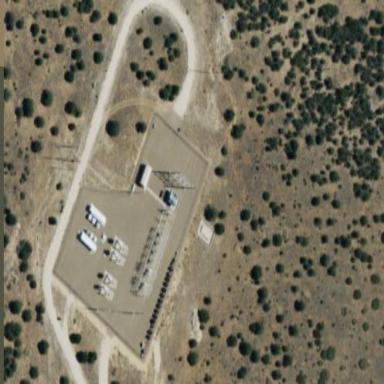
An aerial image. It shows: Power substation.